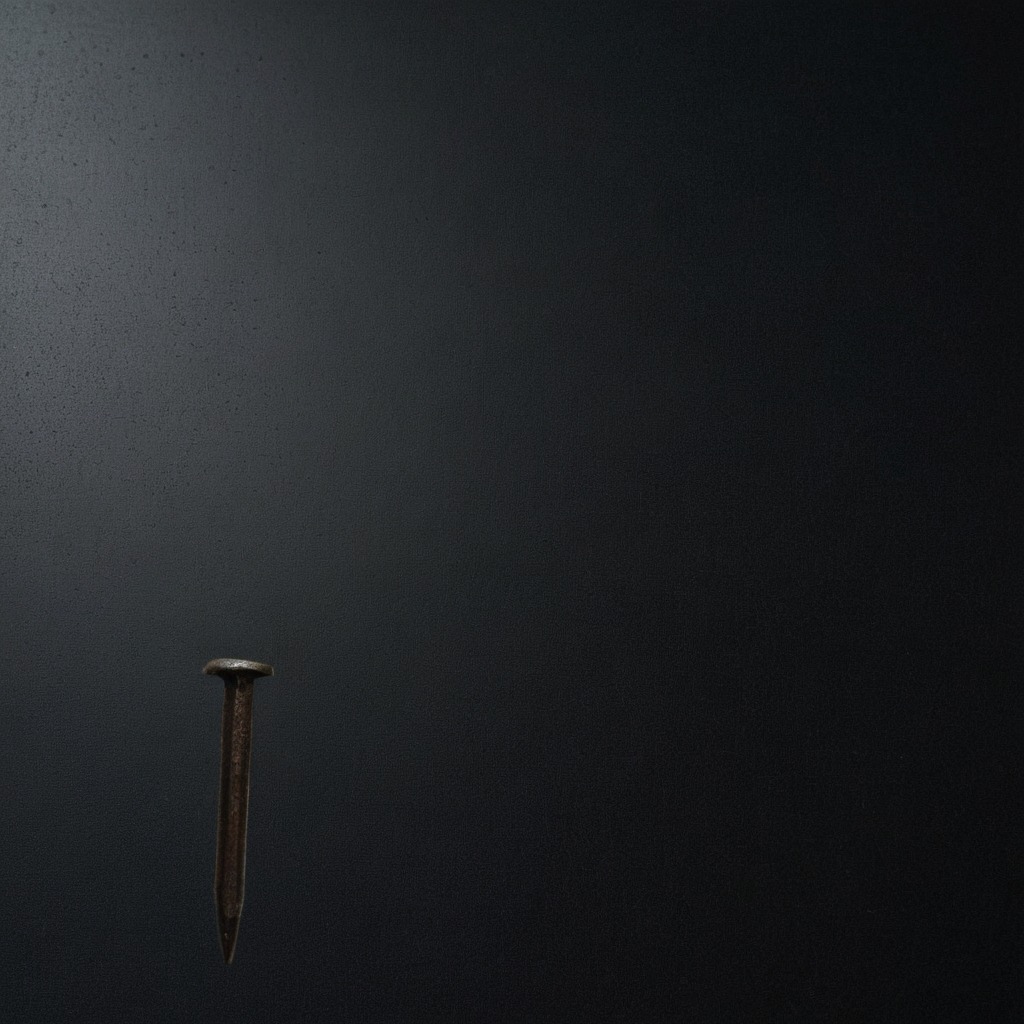
A nail is lying on the granite tabletop.